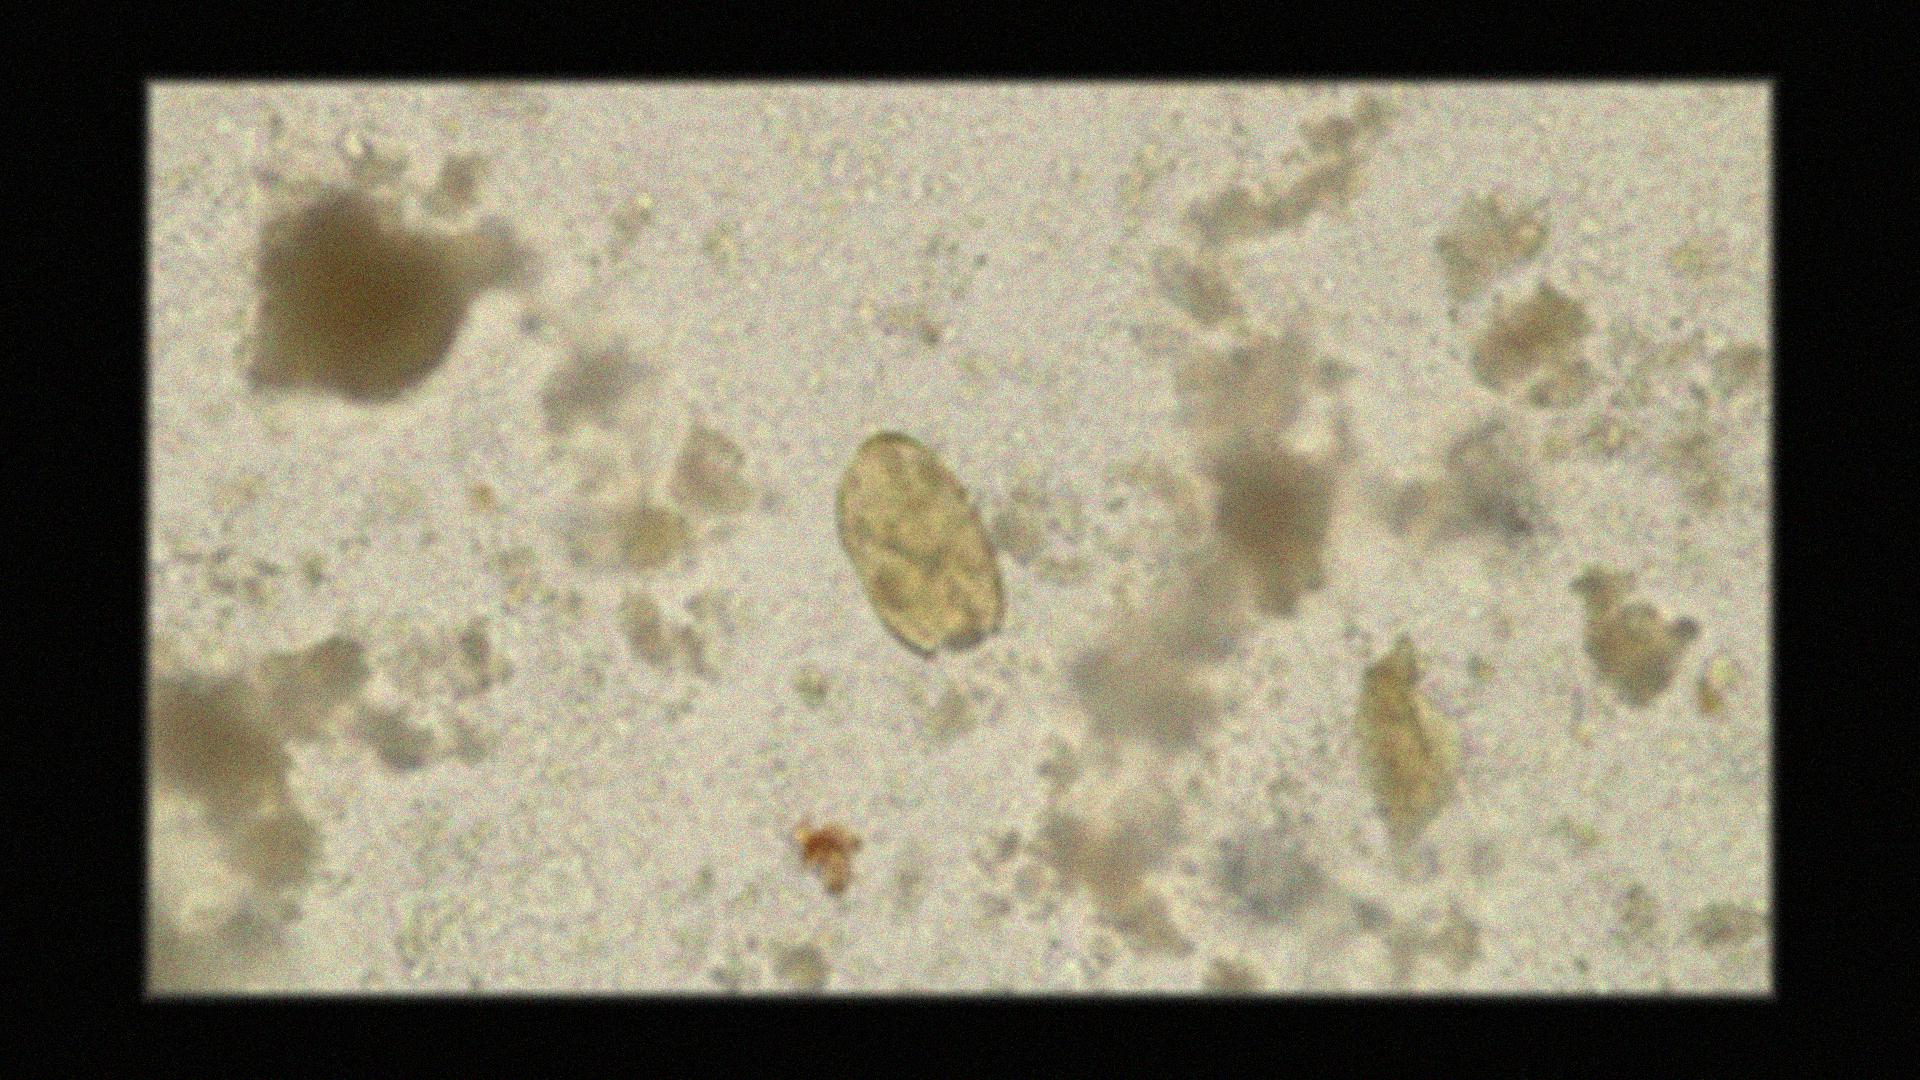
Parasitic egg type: Paragonimus spp